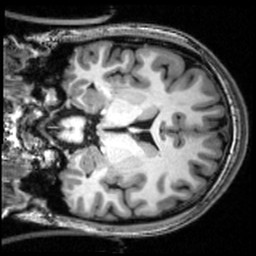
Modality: T1w
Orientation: coronal
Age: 21
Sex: female
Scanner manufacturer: siemens
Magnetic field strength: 3 T
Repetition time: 2.53 s
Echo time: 0.00339 s